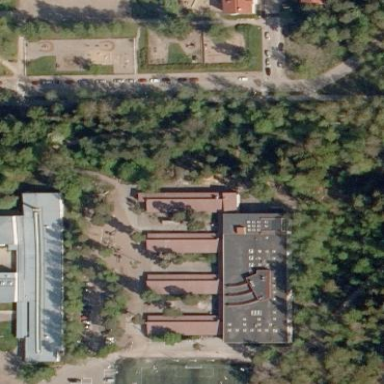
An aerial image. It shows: School building.